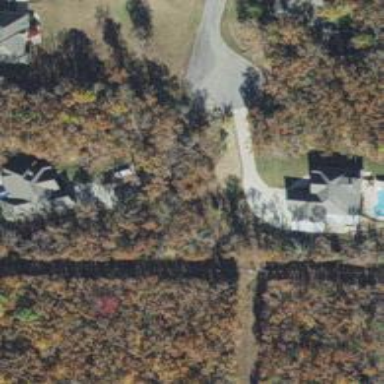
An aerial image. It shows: Driveway.